Question: I have a WCF Rest Service that currently returns an xml response as shown below.

However, it should be returned in the following format and I can't get it to output as such. Any help to get the correct output would be appreciated.
'''
<app:get-order-details-response xmlns:apps="http://app.com/123/abc/">
<organisation-id>123</organisation-id>
<app2app-id>Mer001</app2app-id>
<order-id>100</order-id>
<order-price>0</order-price>
<response-handler>yourapp://response/parameter1</response-handler>
<failure-response-handler>yourapp://response/parameter2</failure-response-handler>
</app:get-order-details-response>
'''
The code that generates the current xml is shown below. Is it because I'm returning an XmlElement? I've tried returning the XmlDocument and changing the code in the interface to do this, but that doesn't resolve this.
'''
public XmlElement GetOrderDetails(string organisationID, string paymentReference, int paymentType, string deviceType)
{
.....
.....
.....
XmlDocument doc = new XmlDocument();
XmlElement root = doc.CreateElement("app:get-order-details-response", "http://app.com/123/abc/");
doc.AppendChild(root);
CreateElement(doc, root, "organisation-id", organisationID);
CreateElement(doc, root, "app2app-id", app2appID);
CreateElement(doc, root, "order-id", paymentReference;
CreateElement(doc, root, "order-price", paymentAmount);
CreateElement(doc, root, "response-handler", responseHandler);
CreateElement(doc, root, "failure-response-handler", failureResponseHandler);
return root;
}
'''
Interface:
'''
[ServiceContract]
public interface IPaymentService
{
[OperationContract]
[WebInvoke(RequestFormat = WebMessageFormat.Xml,
ResponseFormat = WebMessageFormat.Xml,
BodyStyle = WebMessageBodyStyle.Wrapped,
Method = "GET",
UriTemplate = "/getorderdetails/v1/aa/order/{organisationID}/{paymentReference}?paymentType={paymentType}&deviceType={deviceType}")]
XmlElement GetOrderDetails(string organisationID, string paymentReference, int paymentType, string deviceType);
}
'''
After making the modification that Pankaj suggested below, the output appears as it should be in IE. However, when testing this against a test toolkit, I get an error message, saying "Cannot find the declaration of element 'app:get-order-details-response'. What does this mean?
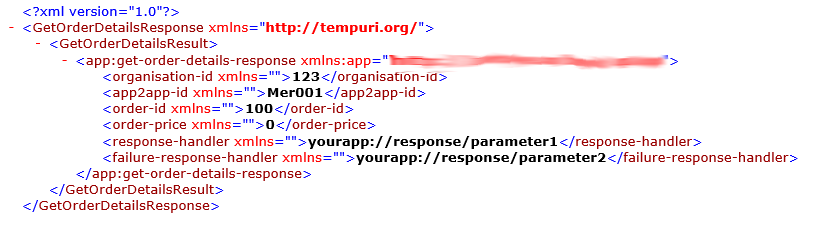
Answer: Try changing
'''
BodyStyle = WebMessageBodyStyle.Wrapped
'''
to
'''
BodyStyle = WebMessageBodyStyle.WrappedRequest
OR
BodyStyle = WebMessageBodyStyle.Bare
'''